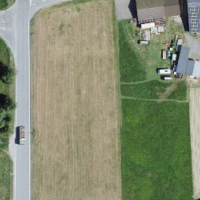
EUNIS habitat code: 57
Species observed at this site:
Alcedo atthis